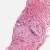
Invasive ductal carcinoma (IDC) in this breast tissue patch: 1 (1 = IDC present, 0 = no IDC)